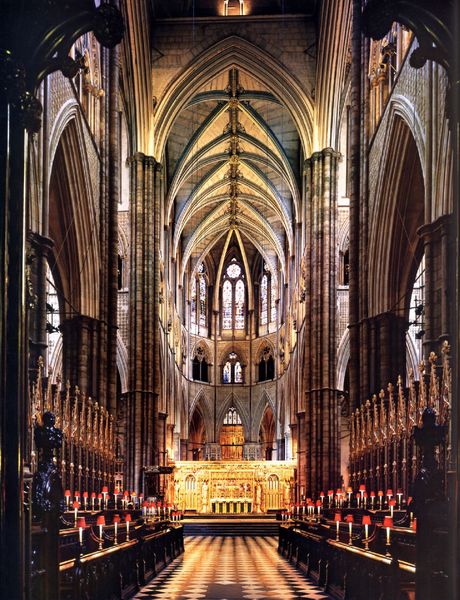
Titel: Westminster, Abteikirche, London
Standort: London (EU - GB)
Schlagwörter: braun, fenster, holz, lampen, licht, säulen, rot, karo, kirche, gold, decke, innen, gotik, schiff, ornamente, kerzen, leuchten, foto, bögen, fussboden, gang, gewölbe, kreuz, rundfenster, dom, scheiben, fliesen, altar, bänke, kathedrale, langhaus, kerzenleuchter, mittelschiff, kreuze, gotisch, kreuzgewölbe, rosette, seitenschiff, spitzbogen, chor, abtei, gothik, kreuzgang, krypta, blei, sitzbänke, chorgestühl, kölner dom, absyss, ltar, kirchenshiff, karp, gestühö, gotikkirche